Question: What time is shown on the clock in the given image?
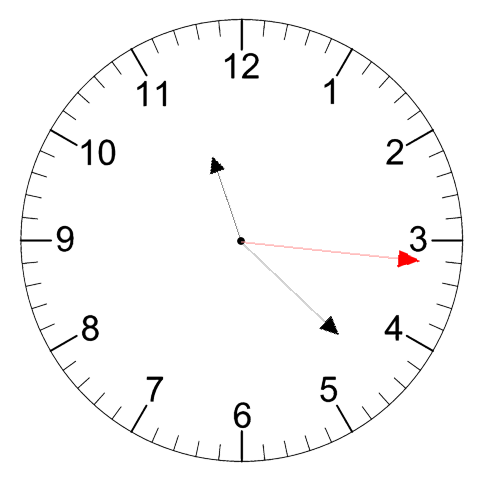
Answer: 11:22:16